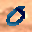
Label: 0